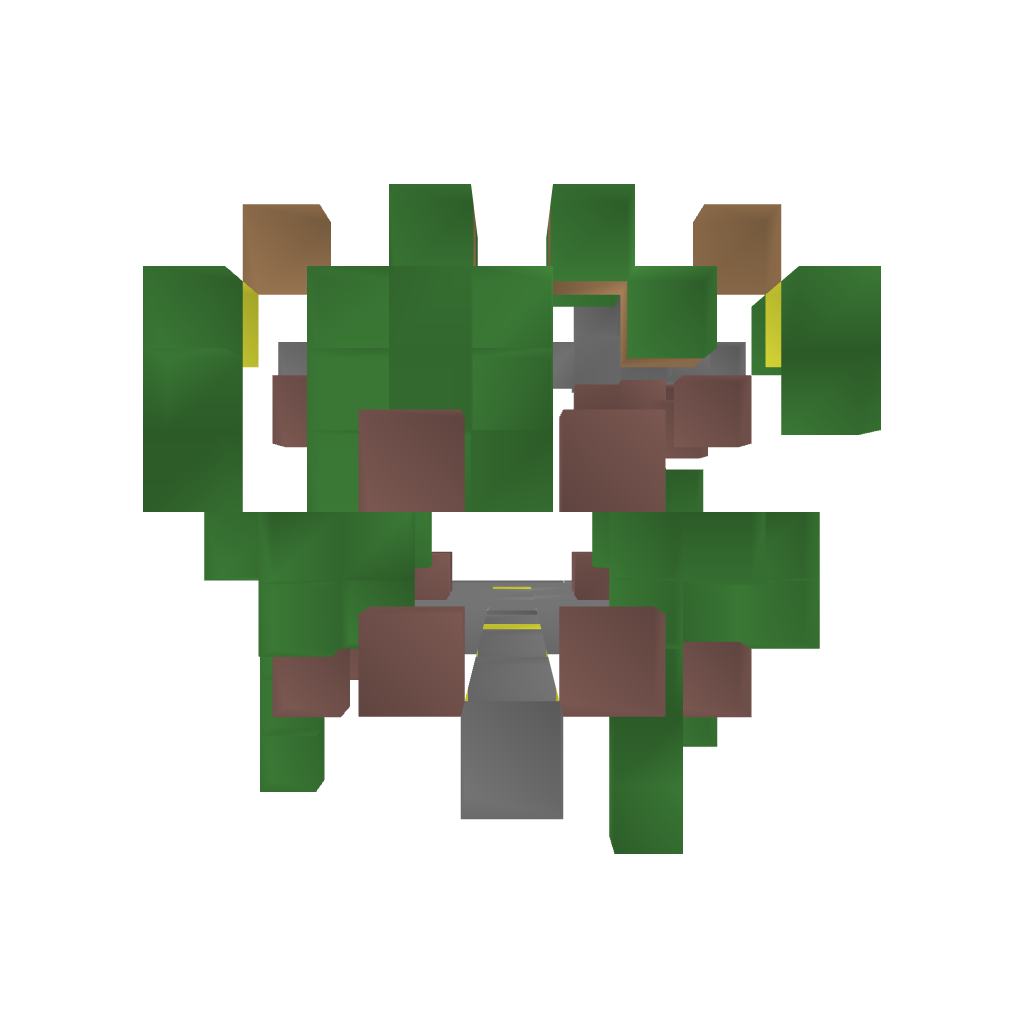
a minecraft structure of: Spawn for adventure maps bad low quality